Question: With reference to the new 'TextInputLayout' released by Google, how do I change the floating label text color?
Setting 'colorControlNormal', 'colorControlActivated', 'colorControlHighLight' in styles does not help.
This is what I have now:

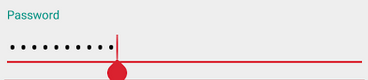
Answer: '''
<android.support.design.widget.TextInputLayout
android:layout_width="match_parent"
android:layout_height="wrap_content"
android:theme="@style/TextLabel">
<android.support.v7.widget.AppCompatEditText
android:layout_width="match_parent"
android:layout_height="wrap_content"
android:hint="Hiiiii"
android:id="@+id/edit_id"/>
</android.support.design.widget.TextInputLayout>
'''
'''
<style name="TextLabel" parent="TextAppearance.AppCompat">
<!-- Hint color and label color in FALSE state -->
<item name="android:textColorHint">@color/Color Name</item>
<item name="android:textSize">20sp</item>
<!-- Label color in TRUE state and bar color FALSE and TRUE State -->
<item name="colorAccent">@color/Color Name</item>
<item name="colorControlNormal">@color/Color Name</item>
<item name="colorControlActivated">@color/Color Name</item>
</style>
'''
'''
<item name="colorAccent">@color/Color Name</item>
'''
> UnsupportedOperationException: Can't convert to color: type=0x2 in api 16 or below
<URL>
You can add below lines to your main theme
'''
<item name="colorPrimary">@color/your_color</item> // Activated State
<item name="colorOnSurface">@color/your_color</item> // Normal State
'''
or else do you want different colors in noraml state and activated state and with customization follow below code
'''
<style name="Widget.App.TextInputLayout" parent="Widget.MaterialComponents.TextInputLayout.OutlinedBox">
<item name="materialThemeOverlay">@style/ThemeOverlay.App.TextInputLayout</item>
<item name="shapeAppearance">@style/ShapeAppearance.App.SmallComponent</item> //Changes the Shape Apperance
<!--<item name="hintTextColor">?attr/colorOnSurface</item>--> //When you added this line it will applies only one color in normal and activate state i.e colorOnSurface color
</style>
<style name="ThemeOverlay.App.TextInputLayout" parent="">
<item name="colorPrimary">@color/colorPrimaryDark</item> //Activated color
<item name="colorOnSurface">@color/colorPrimary</item> //Normal color
<item name="colorError">@color/colorPrimary</item> //Error color
//Text Appearance styles
<item name="textAppearanceSubtitle1">@style/TextAppearance.App.Subtitle1</item>
<item name="textAppearanceCaption">@style/TextAppearance.App.Caption</item>
<!--Note: When setting a materialThemeOverlay on a custom TextInputLayout style, don't forget to set editTextStyle to either a @style/Widget.MaterialComponents.TextInputEditText.* style or to a custom one that inherits from that.
The TextInputLayout styles set materialThemeOverlay that overrides editTextStyle with the specific TextInputEditText style needed. Therefore, you don't need to specify a style tag on the edit text.-->
<item name="editTextStyle">@style/Widget.MaterialComponents.TextInputEditText.OutlinedBox</item>
</style>
<style name="TextAppearance.App.Subtitle1" parent="TextAppearance.MaterialComponents.Subtitle1">
<item name="fontFamily">@font/your_font</item>
<item name="android:fontFamily">@font/your_font</item>
</style>
<style name="TextAppearance.App.Caption" parent="TextAppearance.MaterialComponents.Caption">
<item name="fontFamily">@font/your_font</item>
<item name="android:fontFamily">@font/your_font</item>
</style>
<style name="ShapeAppearance.App.SmallComponent" parent="ShapeAppearance.MaterialComponents.SmallComponent">
<item name="cornerFamily">cut</item>
<item name="cornerSize">4dp</item>
</style>
'''
Add the below line to your main theme or else you can set style to textinputlayout in your xml
'''
<item name="textInputStyle">@style/Widget.App.TextInputLayout</item>
'''